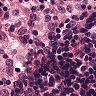
Metastatic tissue present: no